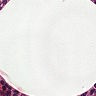
Metastatic tissue present: no